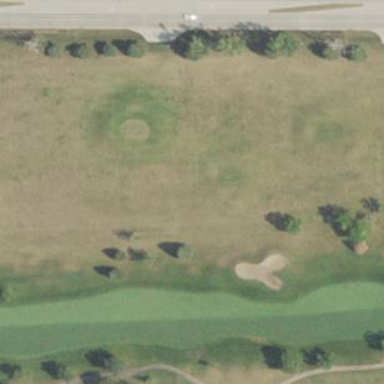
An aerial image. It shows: Grassy area used as driving range for golf.